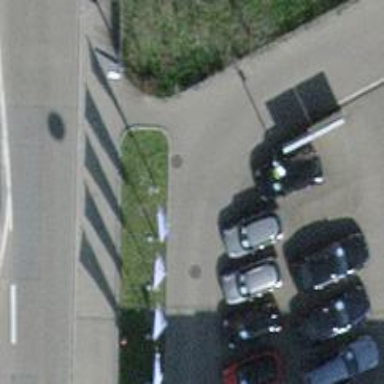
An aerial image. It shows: Advertising flag is displayed.